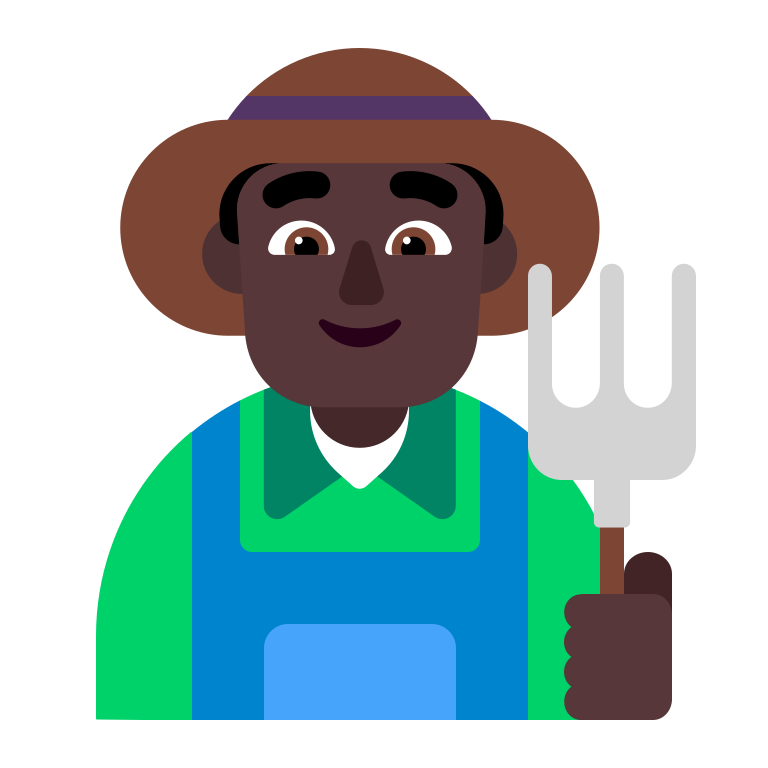
man farmer flat dark